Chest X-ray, AP view. Patient: 58 years old, sex M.
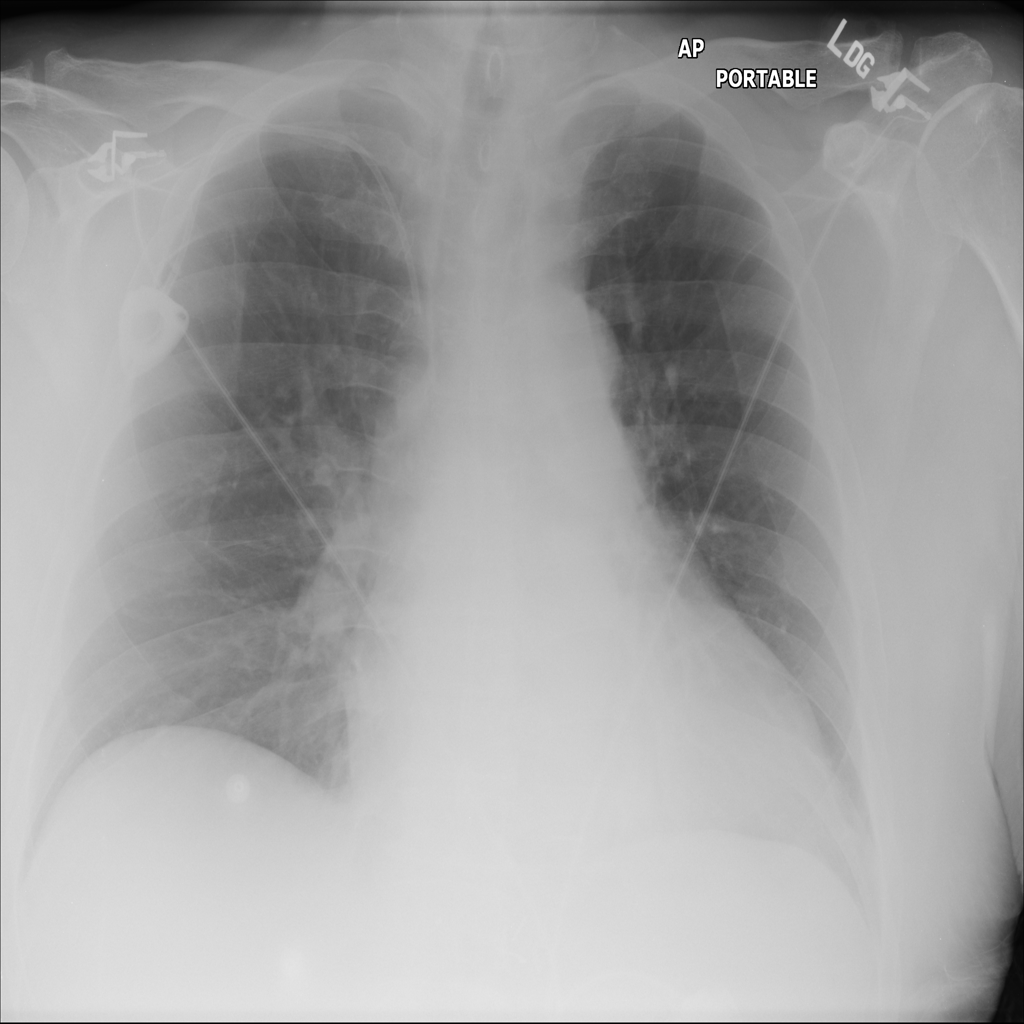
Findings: No Finding